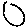
Label: circle